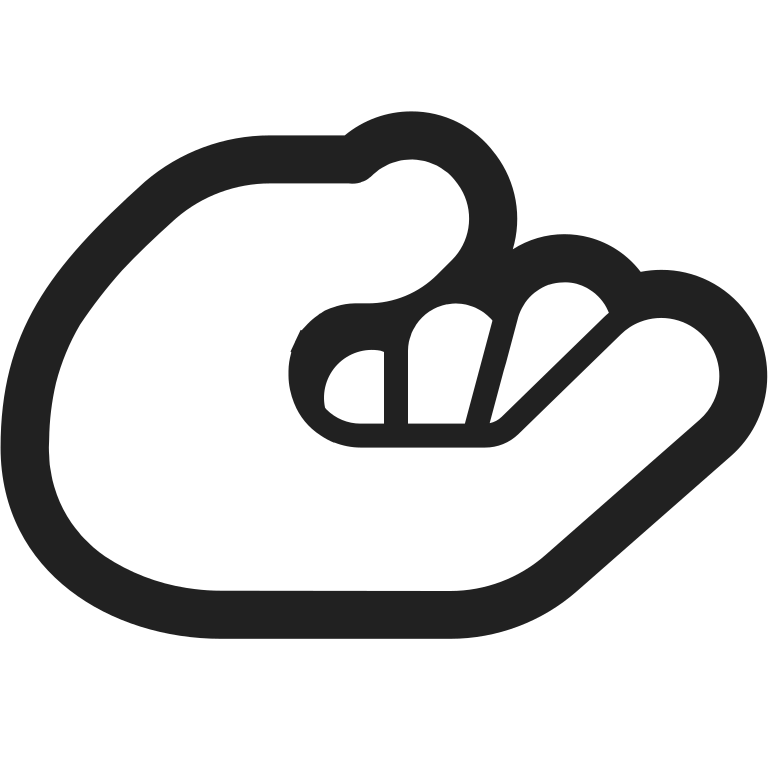
palm up hand high contrast default